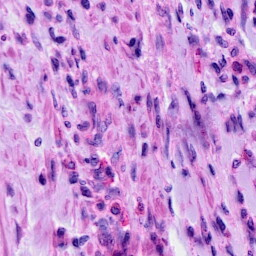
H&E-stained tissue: Cervix